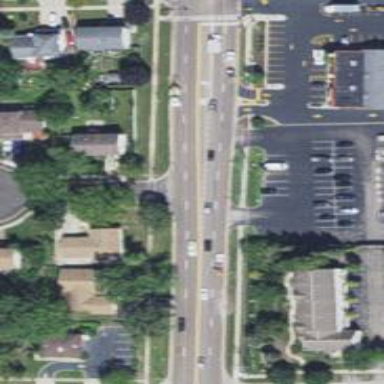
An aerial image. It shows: Unmarked road crossing.